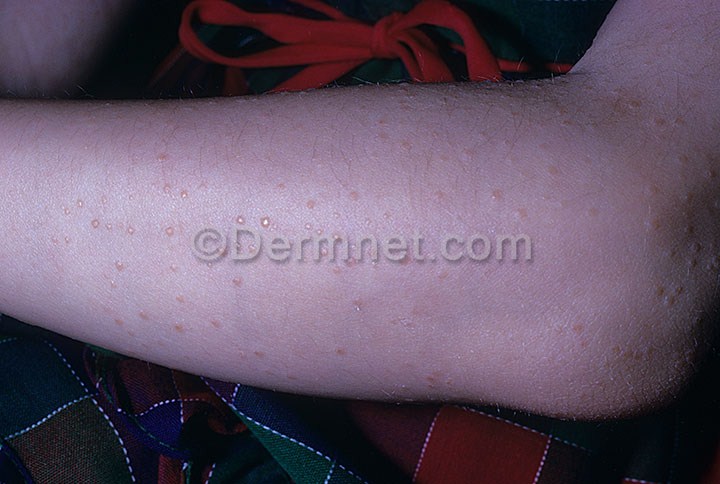
Disease: Psoriasis pictures Lichen Planus and related diseases